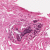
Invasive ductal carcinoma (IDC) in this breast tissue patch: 0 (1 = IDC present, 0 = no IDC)